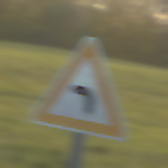
Verkehrszeichen: KurveLinks
Umgebung: Outdoor, Nature
Tageszeit: SunriseSunset
Wetter: PartlyCloudy
Licht: Natural
Jahreszeit: NotSpecified
Kontrast: MediumContrast